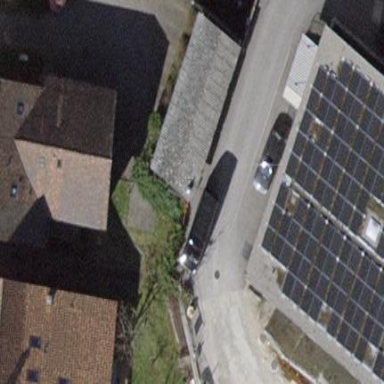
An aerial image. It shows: Garage building.